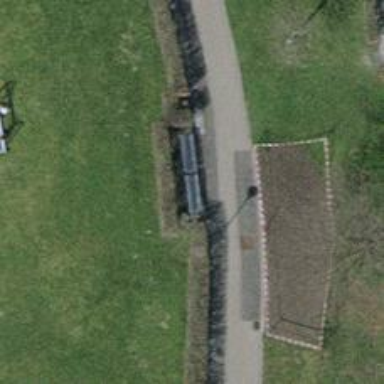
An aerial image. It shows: Bench for seating.